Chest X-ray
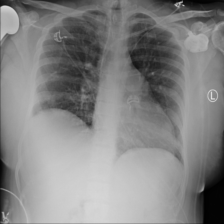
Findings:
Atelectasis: negative
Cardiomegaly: negative
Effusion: negative
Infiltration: negative
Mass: negative
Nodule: negative
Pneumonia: negative
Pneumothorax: negative
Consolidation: negative
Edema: negative
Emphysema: negative
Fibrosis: negative
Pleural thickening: negative
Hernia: negative